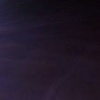
Label: space